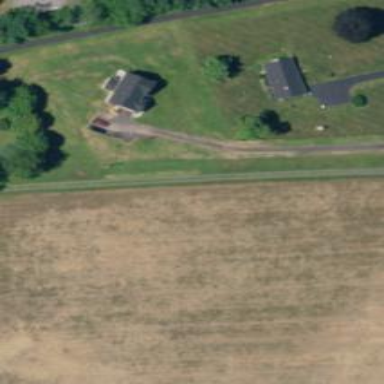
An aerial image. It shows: Driveway.